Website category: university
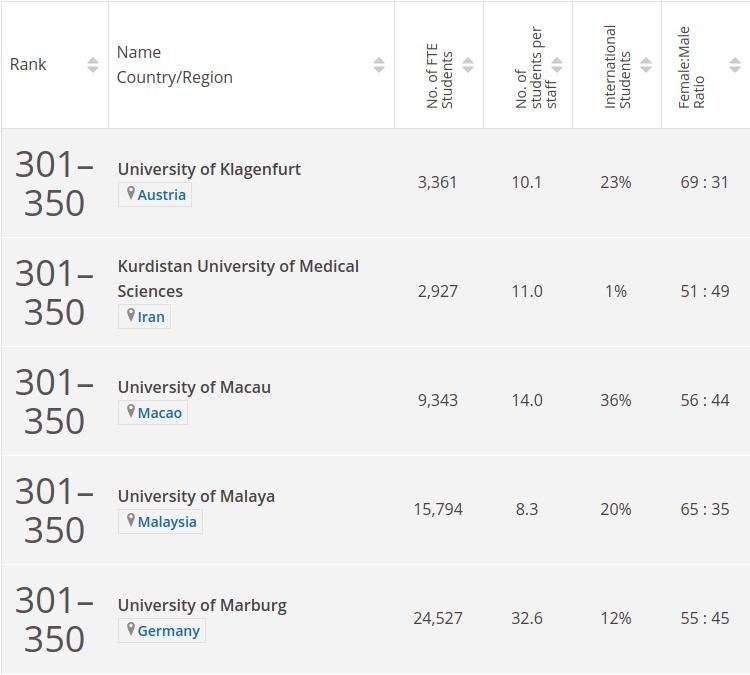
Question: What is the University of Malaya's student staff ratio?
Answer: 8.3

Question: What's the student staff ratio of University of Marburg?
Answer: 32.6

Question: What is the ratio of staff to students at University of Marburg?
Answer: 32.6

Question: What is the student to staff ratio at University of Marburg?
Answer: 32.6

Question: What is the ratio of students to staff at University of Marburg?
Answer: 32.6

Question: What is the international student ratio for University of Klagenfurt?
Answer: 23%

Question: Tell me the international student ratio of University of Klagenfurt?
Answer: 23%

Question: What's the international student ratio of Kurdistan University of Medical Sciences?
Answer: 1%

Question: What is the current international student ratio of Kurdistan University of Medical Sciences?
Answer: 1%

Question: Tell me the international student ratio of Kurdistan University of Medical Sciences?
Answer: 1%

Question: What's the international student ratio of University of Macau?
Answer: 36%

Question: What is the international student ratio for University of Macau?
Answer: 36%

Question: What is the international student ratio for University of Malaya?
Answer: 20%

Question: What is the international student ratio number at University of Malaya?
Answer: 20%

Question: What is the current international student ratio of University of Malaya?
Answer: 20%

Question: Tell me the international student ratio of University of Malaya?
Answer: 20%

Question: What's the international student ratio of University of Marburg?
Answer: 12%

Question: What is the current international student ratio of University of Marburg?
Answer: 12%

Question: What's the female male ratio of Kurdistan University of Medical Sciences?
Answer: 51 : 49

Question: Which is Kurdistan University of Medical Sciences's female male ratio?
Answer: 51 : 49

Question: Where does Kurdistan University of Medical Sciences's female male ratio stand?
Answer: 51 : 49

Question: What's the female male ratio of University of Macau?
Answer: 56 : 44

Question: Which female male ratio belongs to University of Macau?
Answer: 56 : 44

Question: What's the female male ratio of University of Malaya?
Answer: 65 : 35

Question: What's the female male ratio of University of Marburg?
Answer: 55 : 45

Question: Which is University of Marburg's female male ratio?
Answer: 55 : 45

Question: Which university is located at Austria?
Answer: University of Klagenfurt

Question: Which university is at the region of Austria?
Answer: University of Klagenfurt

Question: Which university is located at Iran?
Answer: Kurdistan University of Medical Sciences

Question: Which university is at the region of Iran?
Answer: Kurdistan University of Medical Sciences

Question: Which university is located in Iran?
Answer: Kurdistan University of Medical Sciences

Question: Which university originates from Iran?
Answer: Kurdistan University of Medical Sciences

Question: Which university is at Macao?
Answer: University of Macau

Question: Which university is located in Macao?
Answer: University of Macau

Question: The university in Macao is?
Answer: University of Macau

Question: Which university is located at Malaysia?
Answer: University of Malaya

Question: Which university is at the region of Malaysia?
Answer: University of Malaya

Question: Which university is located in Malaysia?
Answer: University of Malaya

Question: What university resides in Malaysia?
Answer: University of Malaya

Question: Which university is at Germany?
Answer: University of Marburg

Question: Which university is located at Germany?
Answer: University of Marburg

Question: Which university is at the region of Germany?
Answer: University of Marburg

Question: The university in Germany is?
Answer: University of Marburg

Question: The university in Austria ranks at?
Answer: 301350

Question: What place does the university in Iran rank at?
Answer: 301350

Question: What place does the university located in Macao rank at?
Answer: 301350

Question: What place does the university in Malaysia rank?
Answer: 301350

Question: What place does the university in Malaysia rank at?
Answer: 301350

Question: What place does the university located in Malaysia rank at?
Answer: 301350

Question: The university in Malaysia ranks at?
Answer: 301350

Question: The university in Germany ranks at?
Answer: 301350